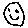
Label: smiley face